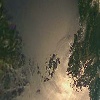
Label: water